Question: I am trying to check the points positions and detect whether they are in a line, then output an object containing the possible lines. Questions:
- - - -
Here is a js fiddle of where I got to:
<URL>
We know the long and lat co-ordinates of Points 1 - 5. And we want to calculate the red lines between them.

Starting point data:
'''
var points = [
{
name: 'Point 1',
lat: 51.509440,
long: -0.126985
},
{
name: 'Point 2',
lat: 51.509453,
long: -0.126180
},
{
name: 'Point 3',
lat: 51.510076,
long: -0.124804
},
{
name: 'Point 4',
lat: 51.510327,
long: -0.124133
},
{
name: 'Point 5',
lat: 51.509440,
long: -0.124175
}
];
'''
Here are the functions i'm using:
'''
var utils = {
distHaversine: function (lon1, lat1, lon2, lat2) { // calculate distance between two points
var R = 6371; // earth's mean radius in km
var dLat = this.toRad(lat2 - lat1);
var dLon = this.toRad(lon2 - lon1);
lat1 = this.toRad(lat1),
lat2 = this.toRad(lat2);
var a = Math.sin(dLat / 2) * Math.sin(dLat / 2) + Math.cos(lat1) * Math.cos(lat2) * Math.sin(dLon / 2) * Math.sin(dLon / 2);
var c = 2 * Math.atan2(Math.sqrt(a), Math.sqrt(1 - a));
var d = R * c;
return d;
},
bearing: function (lon1, lat1, lon2, lat2) { // calculate bearing between two points
lat1 = this.toRad(lat1);
lat2 = this.toRad(lat2);
var dLon = this.toRad(lon2 - lon1);
var y = Math.sin(dLon) * Math.cos(lat2);
var x = Math.cos(lat1) * Math.sin(lat2) - Math.sin(lat1) * Math.cos(lat2) * Math.cos(dLon);
return this.toBrng(Math.atan2(y, x));
},
toRad: function (val) { // convert degrees to radians
return val * Math.PI / 180;
},
toDeg: function (val) { // convert radians to degrees (signed)
return val * 180 / Math.PI;
},
toBrng: function (val) { // convert radians to degrees (as bearing: 0...360)
return (this.toDeg(val) + 360) % 360;
}
};
'''
And this is as far as I've got:
'''
function calculate(items) {
var i = 0,
j = 0,
accuracy = 2,
bearings = {};
// loop through the points and check the distance and bearing of each one
for (i = 0; i < items.length; i += 1) {
for (j = 0; j < items.length; j += 1) {
if (i !== j) {
var bearing = utils.bearing(items[i].long, items[i].lat, items[j].long, items[j].lat);
var distance = utils.distHaversine(items[i].long, items[i].lat, items[j].long, items[j].lat);
var key = Math.round(bearing / accuracy) * accuracy;
// push both points into the bearing array for the same line
if (!bearings[key]) { bearings[key] = {}; }
bearings[key][i] = true;
bearings[key][j] = true;
console.log(Math.round(distance * 1000) + 'm', Math.round(bearing) + 'deg', items[i].name + ' > ' + items[j].name);
}
}
}
return bearings;
}
function lines(bearings, items) {
var item = {},
key = '',
lines = [];
// loop though the bearings and create lines
for (item in bearings) {
if (utils.size(bearings[item]) > 2) {
var line = { name: 'Line ' + item + 'deg', points: [] };
for (key in bearings[item]) {
line.points.push(items[parseInt(key)]);
}
lines.push(line);
}
}
return lines;
}
var bearings = calculate(points);
var lines = lines(bearings, points);
console.log('--------');
console.log(lines);
'''
Expected output:
'''
var lines = [
{
name: 'Line 1',
points: [
{
name: 'Point 1',
lat: 51.509440,
long: -0.126985
},
{
name: 'Point 2',
lat: 51.509453,
long: -0.126180
},
{
name: 'Point 5',
lat: 51.509440,
long: -0.124175
}
]
},
{
name: 'Line 2',
points: [
{
name: 'Point 2',
lat: 51.509453,
long: -0.126180
},
{
name: 'Point 3',
lat: 51.510076,
long: -0.124804
},
{
name: 'Point 4',
lat: 51.510327,
long: -0.124133
}
]
}
];
'''
Here is a js fiddle of where I got to:
<URL>
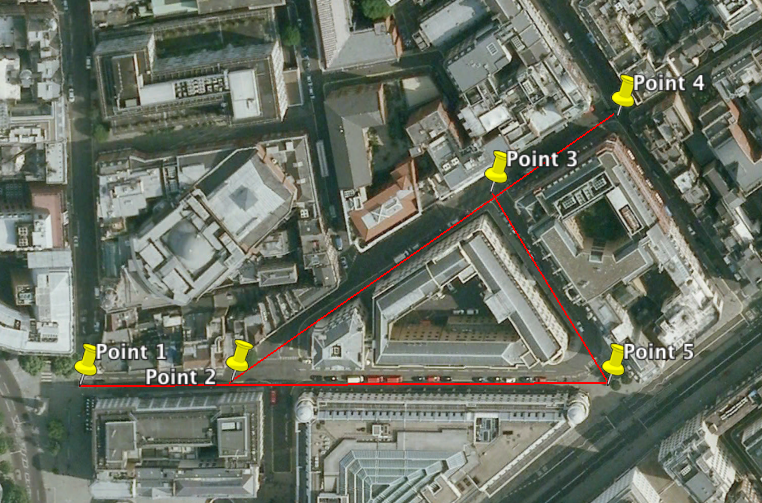
Answer: I prefer to answer this in a language independent way, as it makes the answer more useful to programmers encountering the same problem use a different language.
In the absence of any other relationship between the points (e.g. knowing the streets they're on), you must start by considering all line segments between pairs of points. There are 'Binomial[n, 2]' segments for 'n' points, so it would be good if you could add heuristics to avoid considering some of these segments.
One we have those line segments, we can associate each line segment with a particular vector 'L(S)' on a plane (let's call this the 'L' plane). Two line segments 'S1' and 'S2' will be collinear if and only if 'L(S1) == L(S2)'.
'L(S)' is defined as the vector from some fixed origin point 'O' to the nearest point on the (infinite) line extending from 'S'. If two segments are on the same line, then they'll share the same nearest point to 'O', and if not, they won't. So now you can use a spatial tree such as a <URL> on the 'L' plane to see which segments are collinear.

You can compute the vector 'L(S)' using the well-documented method of finding the nearest point on a line to another point, but here's a quick reminder.

Dirty details: Things go bad when your origin is collinear with any segment. You'll have to handle that case. I think the best way to deal with this case is to put those segments aside, move the origin, and then re-apply the algorithm to just those segments.
Also, the tolerance that you'll want to use for coincidence scales with the distance from 'O'.